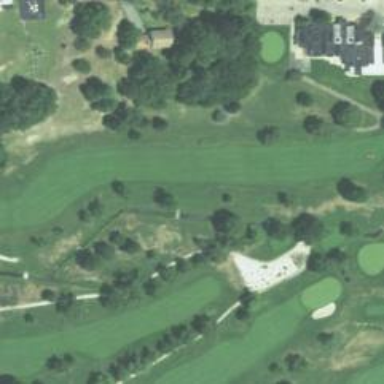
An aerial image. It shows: Water hazard in golf course. The hazard is natural water feature.